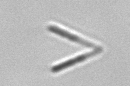
Label: Thalassionema